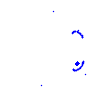
Particle: proton